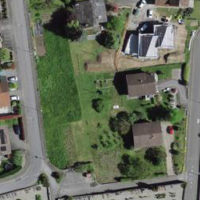
EUNIS habitat code: 55
Species observed at this site:
Galium aparine